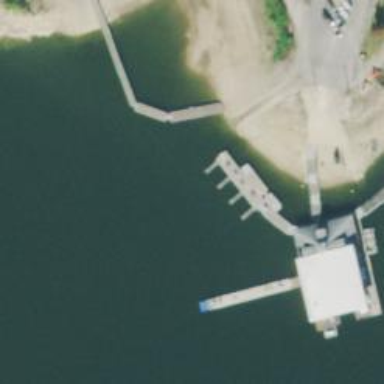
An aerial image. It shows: Man-made pier.